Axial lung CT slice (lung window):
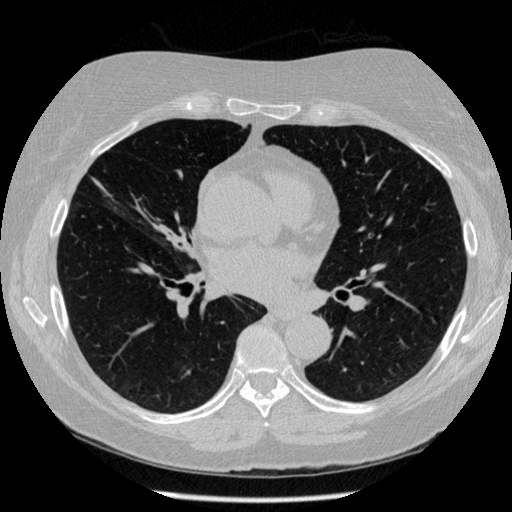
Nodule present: no